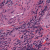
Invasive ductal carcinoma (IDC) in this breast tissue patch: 0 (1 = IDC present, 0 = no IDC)